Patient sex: M
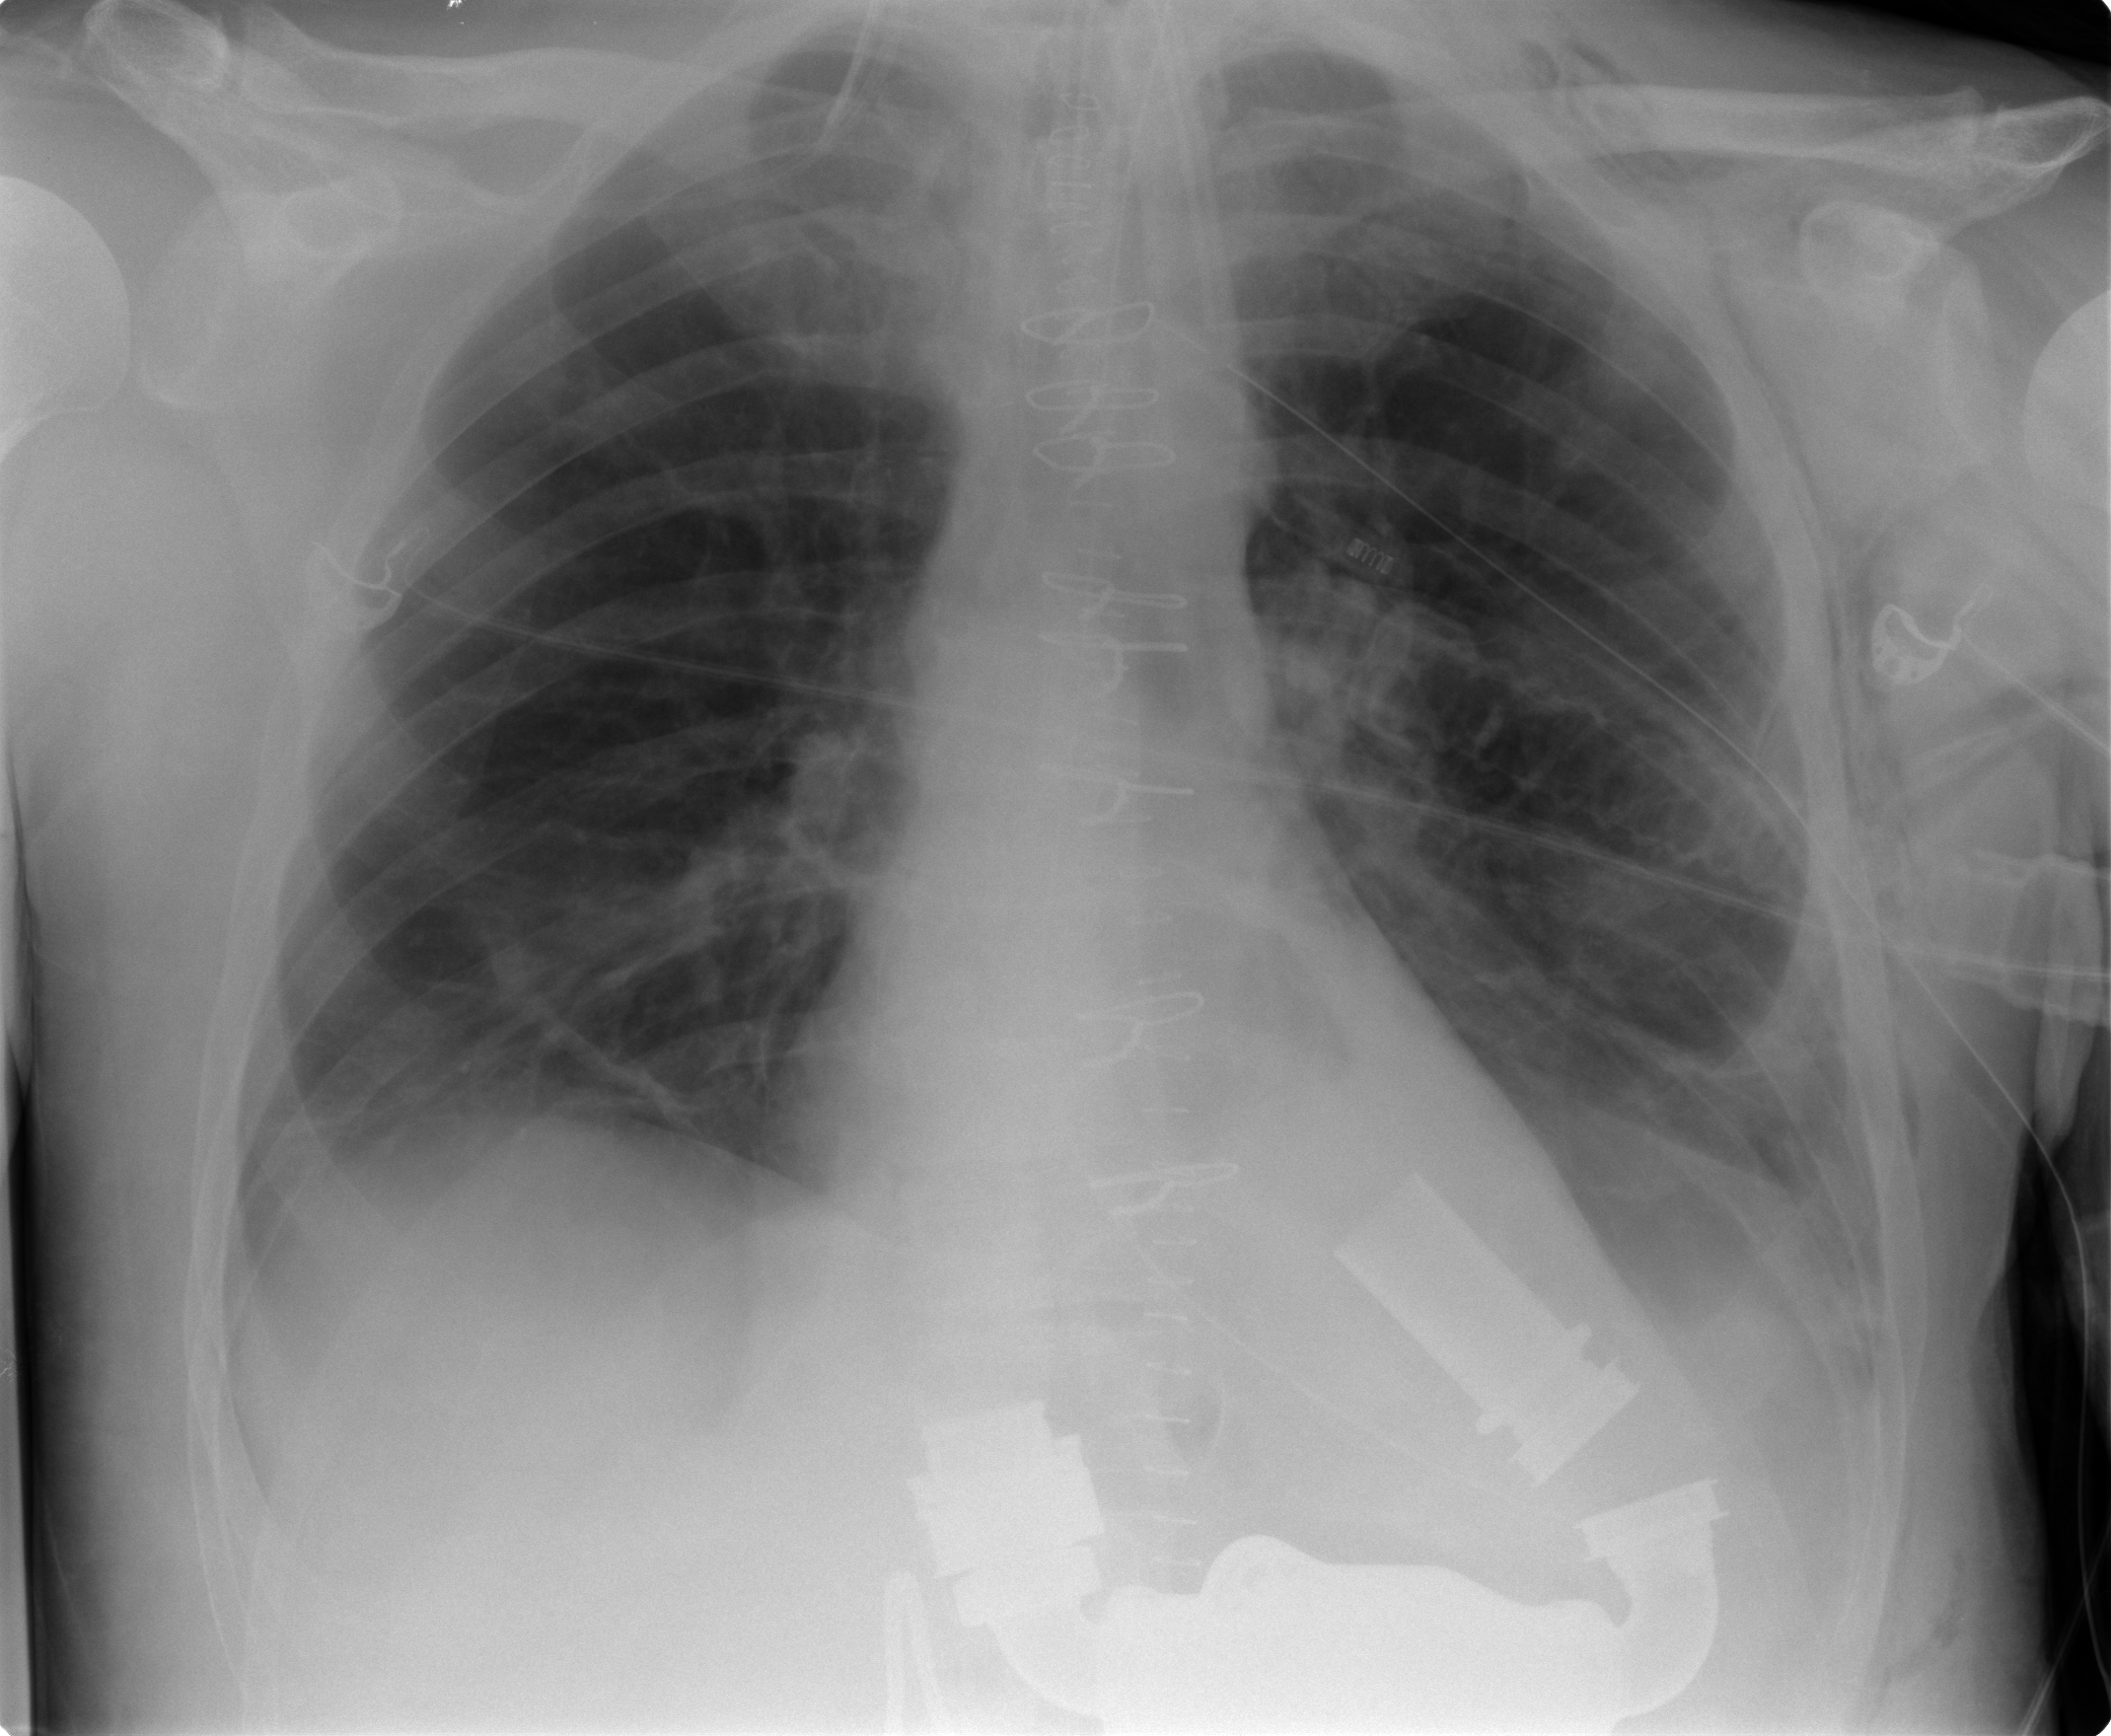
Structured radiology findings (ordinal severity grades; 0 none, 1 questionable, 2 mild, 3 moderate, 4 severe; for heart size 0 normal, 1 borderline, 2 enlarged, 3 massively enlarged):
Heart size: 0
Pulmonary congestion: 2
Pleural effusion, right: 2
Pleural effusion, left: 2
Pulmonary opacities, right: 1
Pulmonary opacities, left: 0
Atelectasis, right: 2
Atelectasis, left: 2